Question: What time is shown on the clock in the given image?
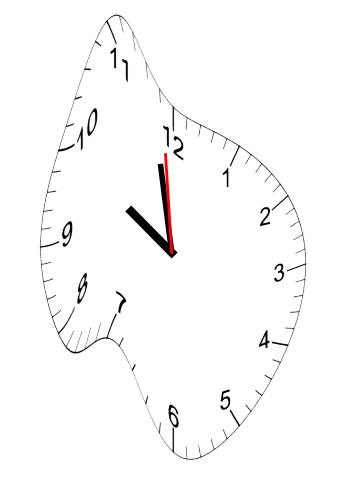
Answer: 09:57:59